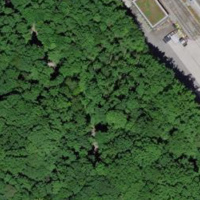
EUNIS habitat code: 53
Species observed at this site:
Fagus sylvatica